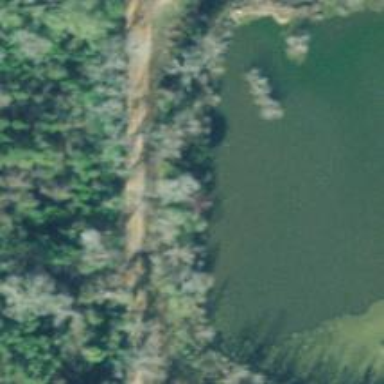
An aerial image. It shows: Dam along waterway.